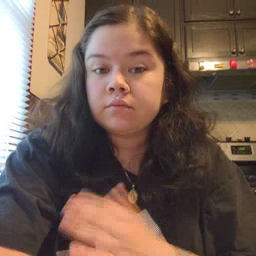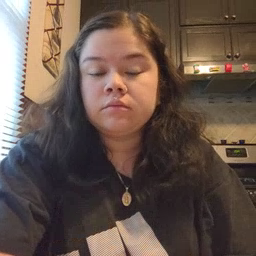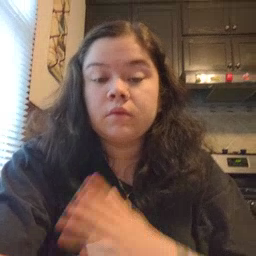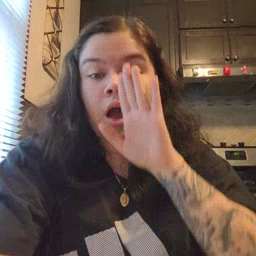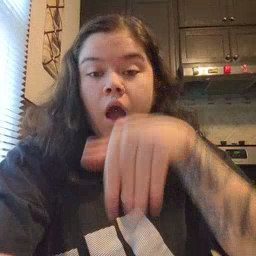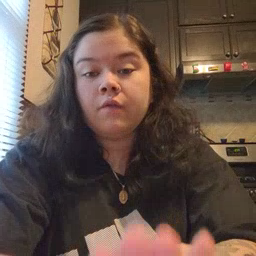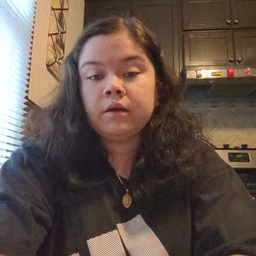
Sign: elephant